Question: What is a simple way to implement the following architecture using Keras.

There are two input encoders merged and the partial output is given to the decoder. The loss of the final layer propagated to the merged layer and the difference between the two encoders is back propagated to one encoder; the difference between the two network is added to the back-propagated output loss and passed to the other network.
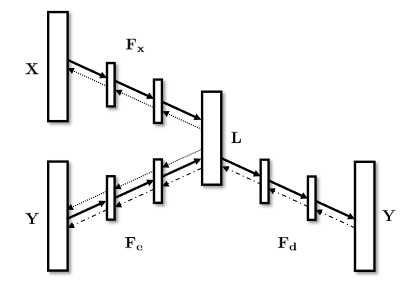
Answer: I have started implementing it as follows:
'''
Y=Input(shape=(100,),name='Fe_input')
y=Dense(100, activation=LeakyReLU(alpha=0.0001))(Y)
y=BatchNormalization()(y)
y=Dense(60, activation=LeakyReLU(alpha=0.0001))(y)
y=BatchNormalization()(y)
y=Dense(20, activation=LeakyReLU(alpha=0.0001))(y)
y=BatchNormalization()(y)
X=Input(shape=(512,),name='Fx_input')
x=Dense(100, activation=LeakyReLU(alpha=0.0001))(X)
x=BatchNormalization()(x)
x=Dense(60, activation=LeakyReLU(alpha=0.0001))(x)
x=BatchNormalization()(x)
x=Dense(20, activation=LeakyReLU(alpha=0.0001))(x)
x=BatchNormalization()(x)
merge_layer=concatenate([x,y], name='merge_layer')
# I need to push partial output to merge layer to the next layer. Not sure how to
#do that.
x=Dense(60, activation=LeakyReLU(alpha=0.0001))(x)
x=BatchNormalization()(x)
Fd=Dense(100, activation='sigmoid')(x)
model=Model([X,Y],[merge_layer, Fd])
model.compile(...)
'''
How can I take partial output and send it across the decoder part? Moreover how can the gradient during backprop be summed and pushed to one of the branches?